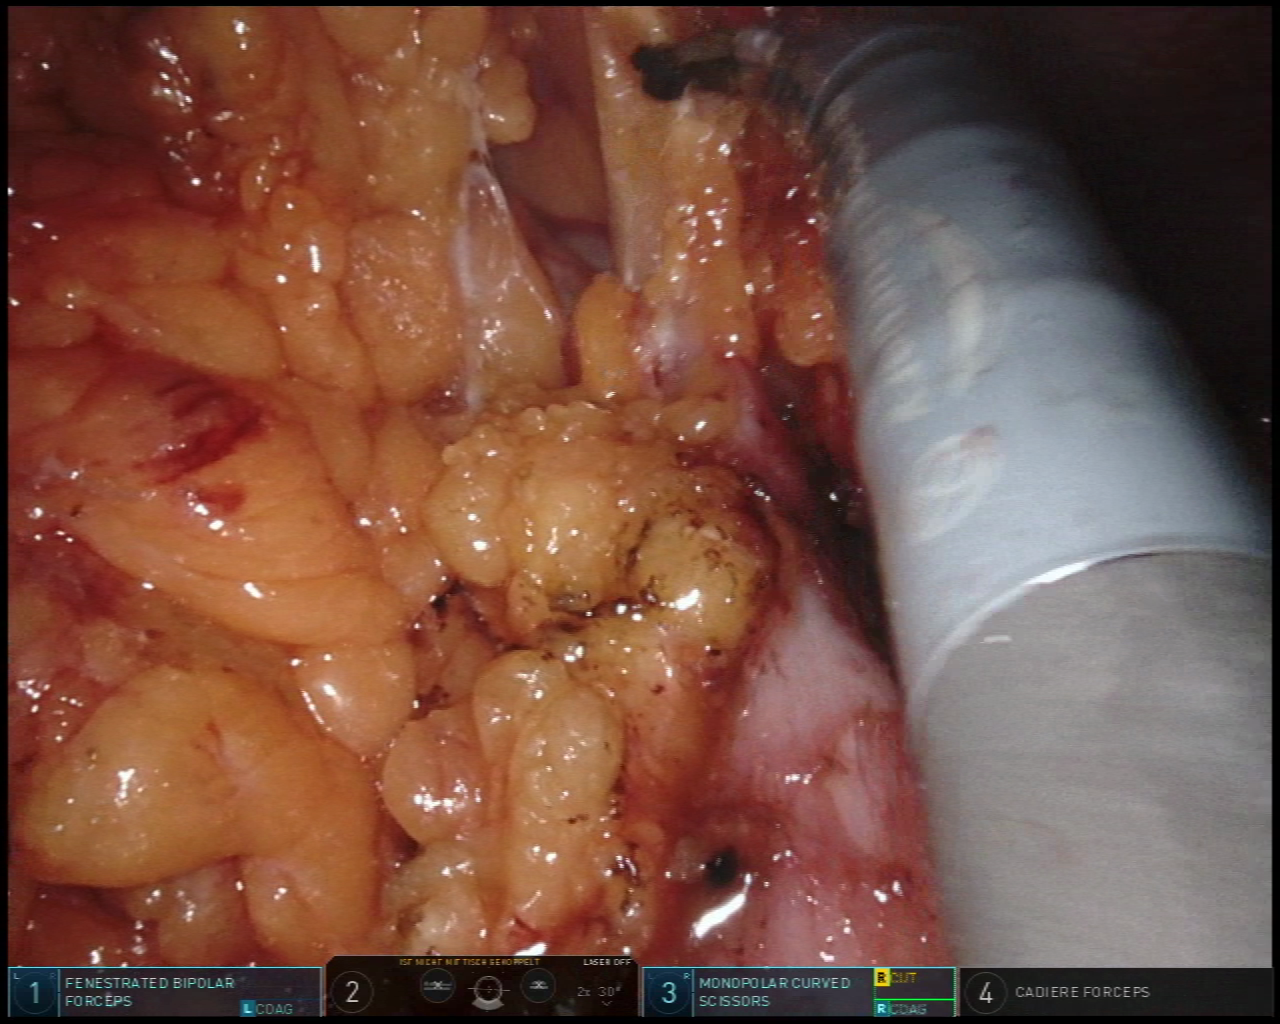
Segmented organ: stomach
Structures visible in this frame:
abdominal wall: yes
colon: no
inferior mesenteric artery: no
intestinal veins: no
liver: no
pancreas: no
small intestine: no
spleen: no
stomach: yes
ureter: no
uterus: no
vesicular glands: no